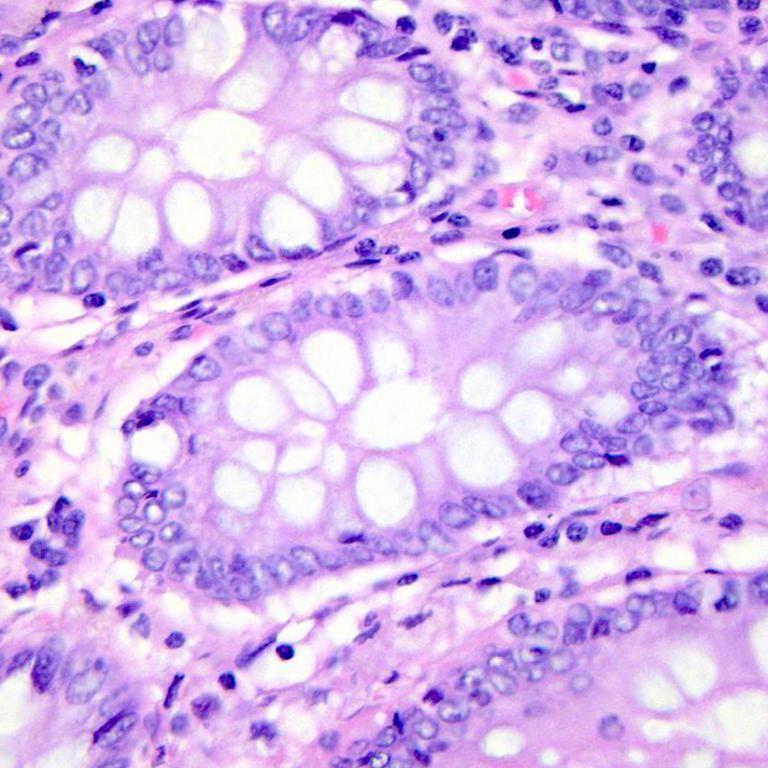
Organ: colon
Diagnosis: benign